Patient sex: M
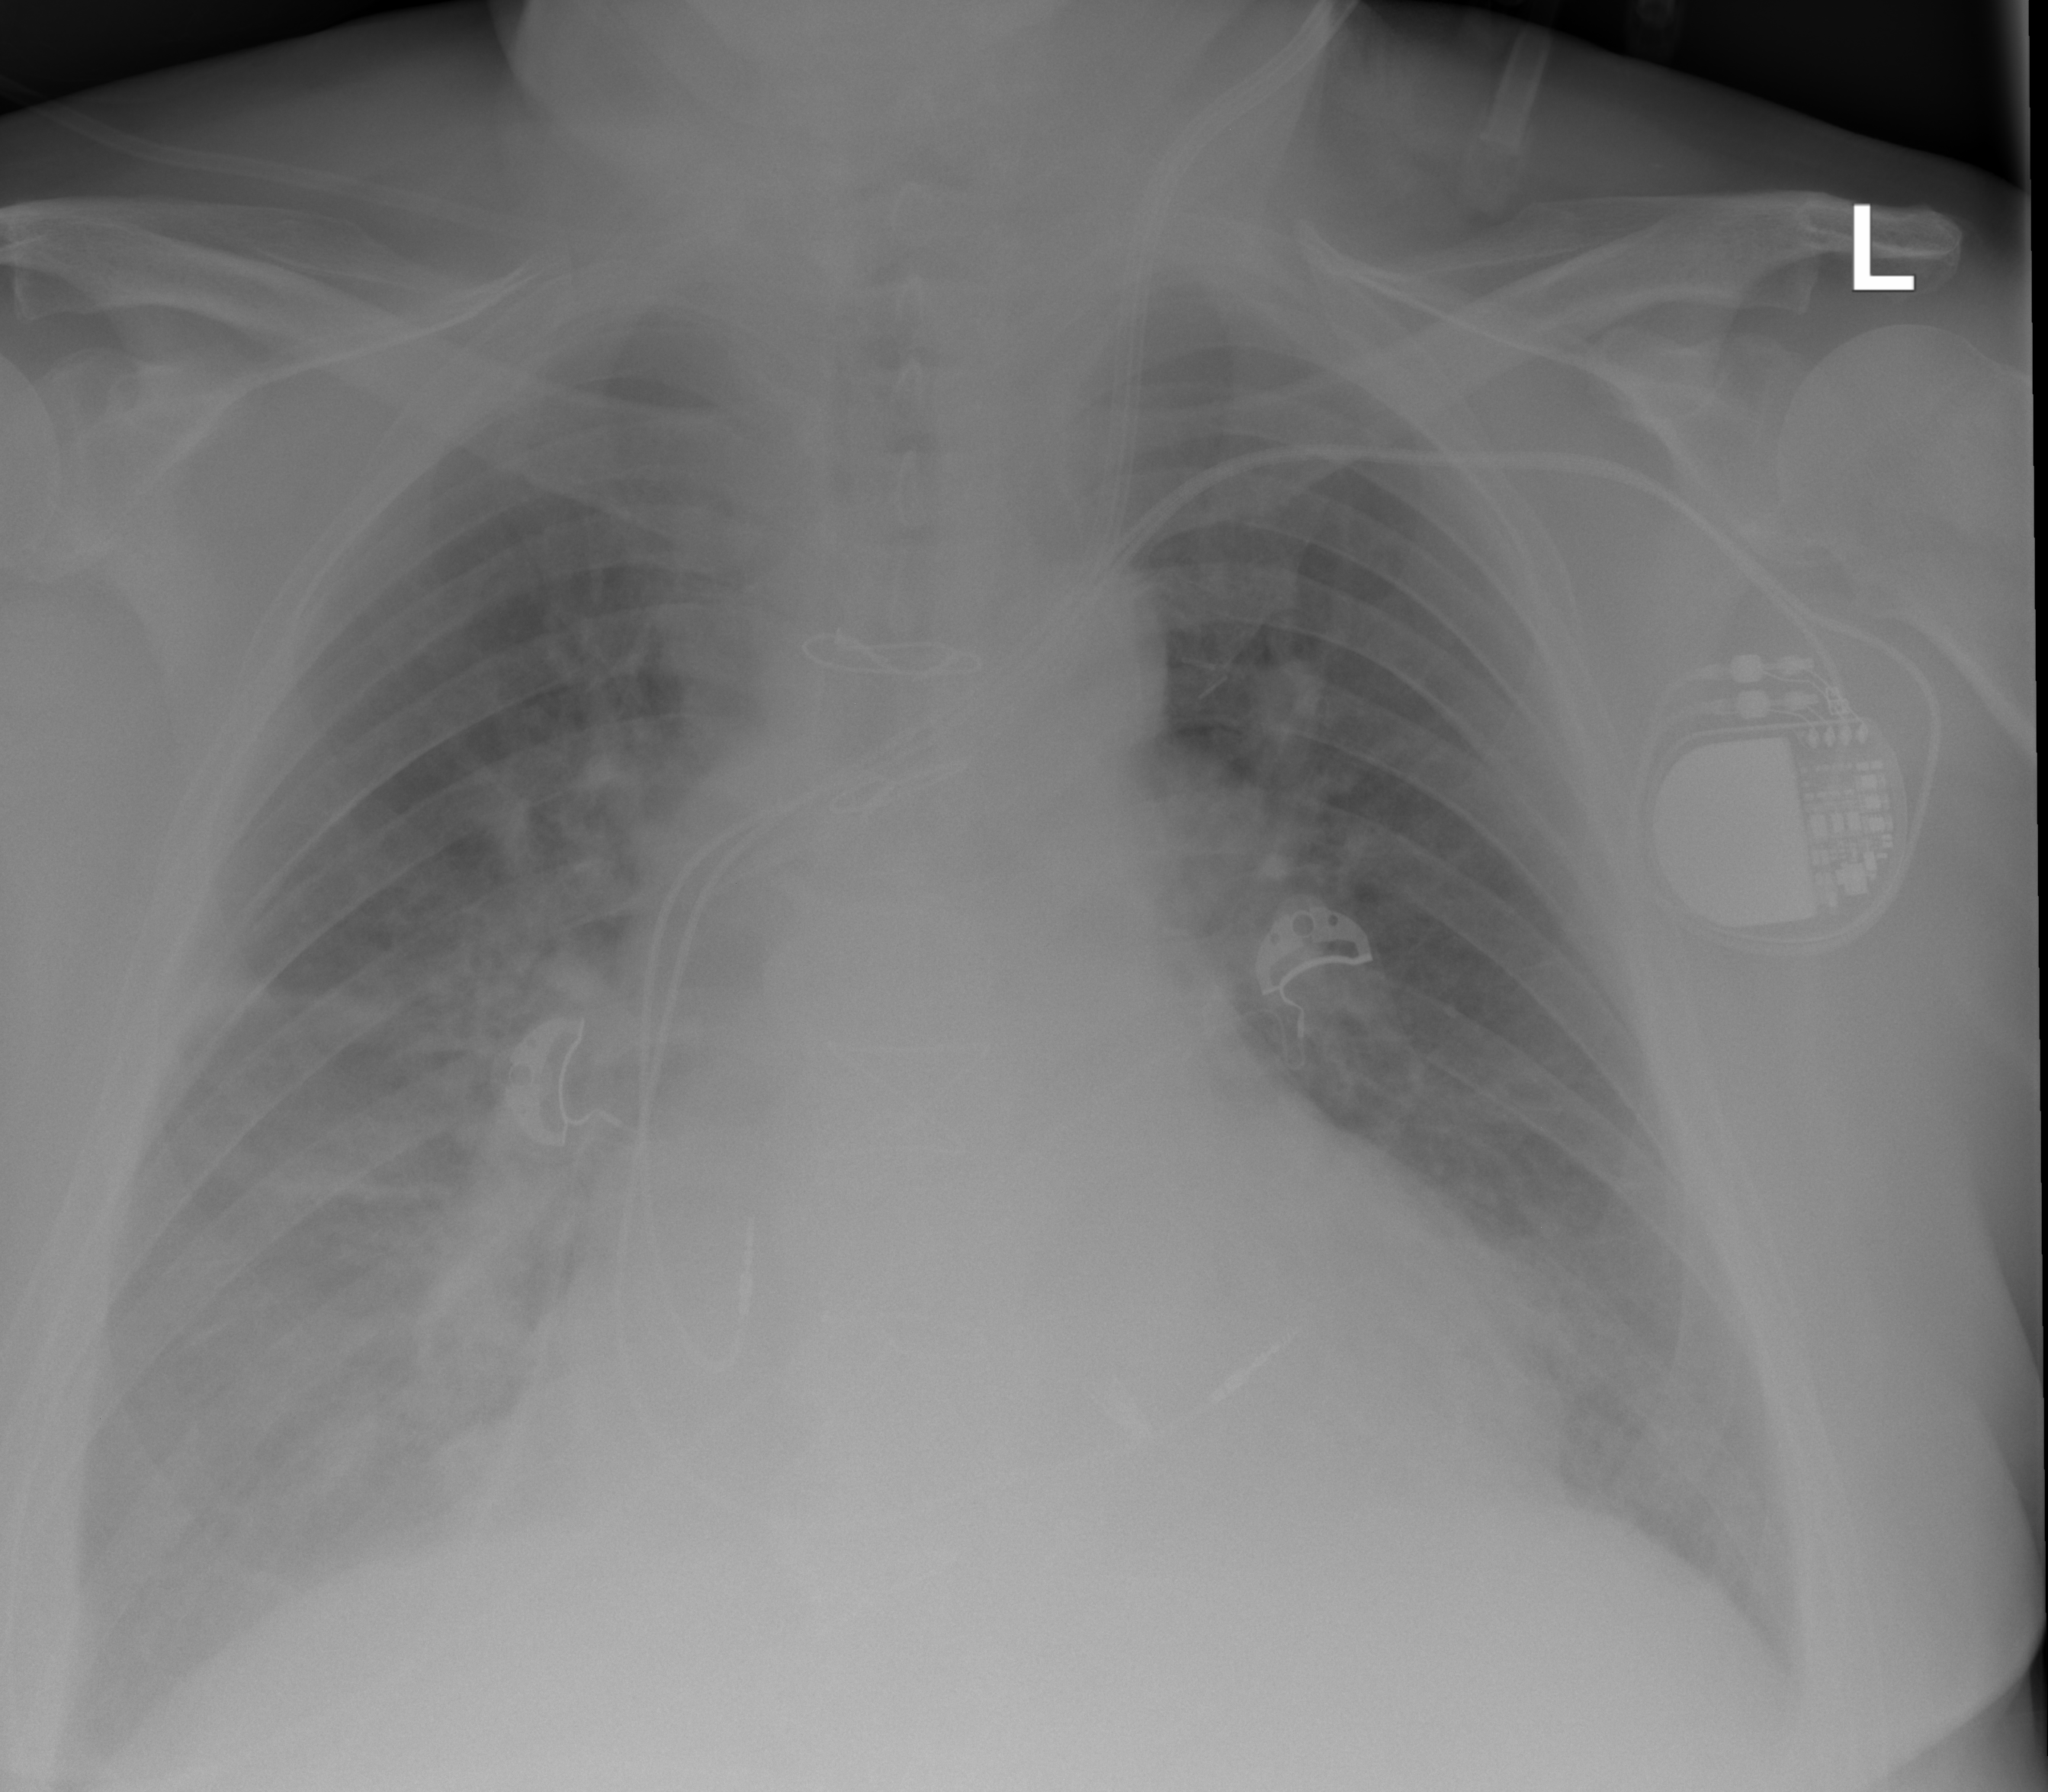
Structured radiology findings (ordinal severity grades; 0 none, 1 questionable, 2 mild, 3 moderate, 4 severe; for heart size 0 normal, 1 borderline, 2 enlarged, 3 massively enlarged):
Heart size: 2
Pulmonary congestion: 2
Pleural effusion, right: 2
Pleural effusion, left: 0
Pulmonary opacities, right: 2
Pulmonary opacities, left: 0
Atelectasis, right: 0
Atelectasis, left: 0